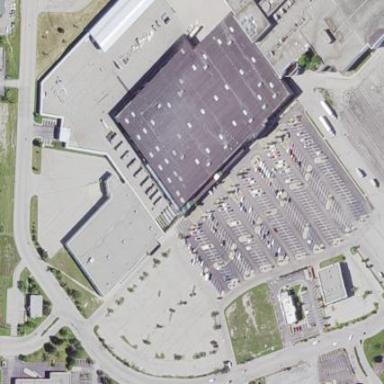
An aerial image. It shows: Retail area.